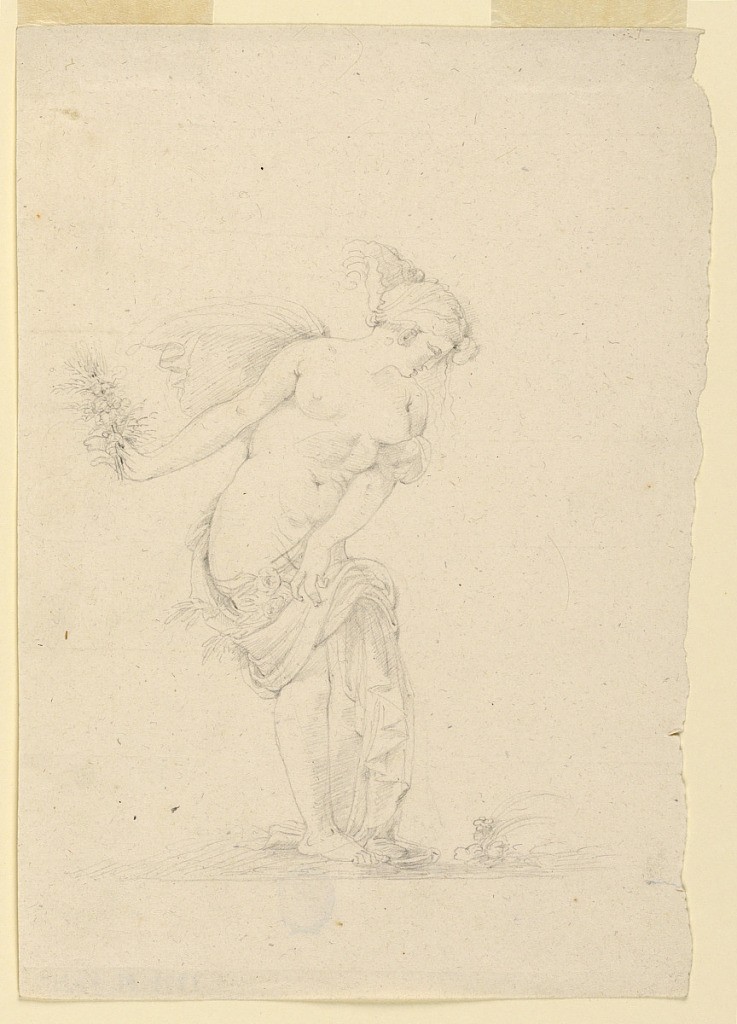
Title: Venus Picking Flowers
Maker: Fortunato Duranti, Italian, 1787 - 1863
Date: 1820–1850
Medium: Graphite on paper
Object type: Drawing
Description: Standing toward the right, her breasts seen frontally. She gathers f lowers in a cloth wound around her hips, and raises her right arm in which she carries a bunch of flowers. The soil is indicated.